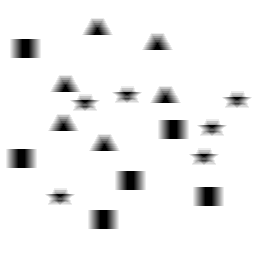
Squares: 6
Triangles: 6
Stars: 6
Total shapes: 18